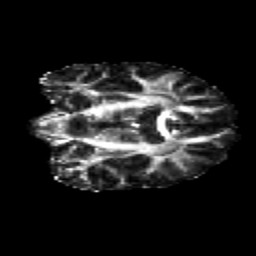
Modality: FA
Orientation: coronal
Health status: healthy
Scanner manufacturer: siemens
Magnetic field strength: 3 T
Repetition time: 12 s
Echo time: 0.092 s